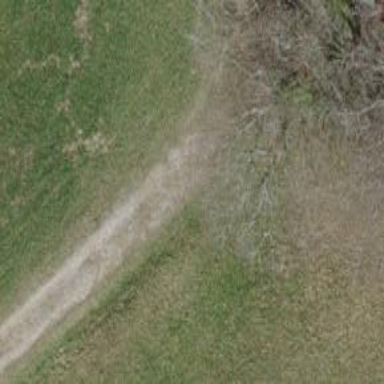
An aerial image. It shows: Bridleway.